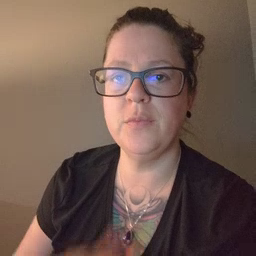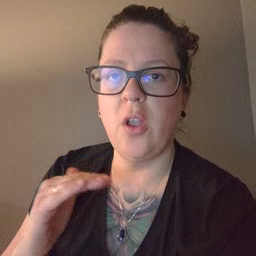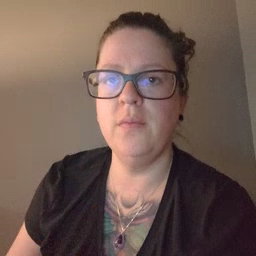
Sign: child